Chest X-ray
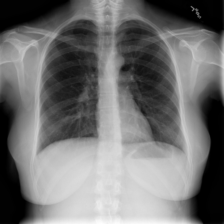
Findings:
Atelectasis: negative
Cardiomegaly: negative
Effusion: negative
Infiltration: positive
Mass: negative
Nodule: negative
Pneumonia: negative
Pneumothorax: negative
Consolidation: negative
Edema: negative
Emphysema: negative
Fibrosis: negative
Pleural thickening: negative
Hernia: negative